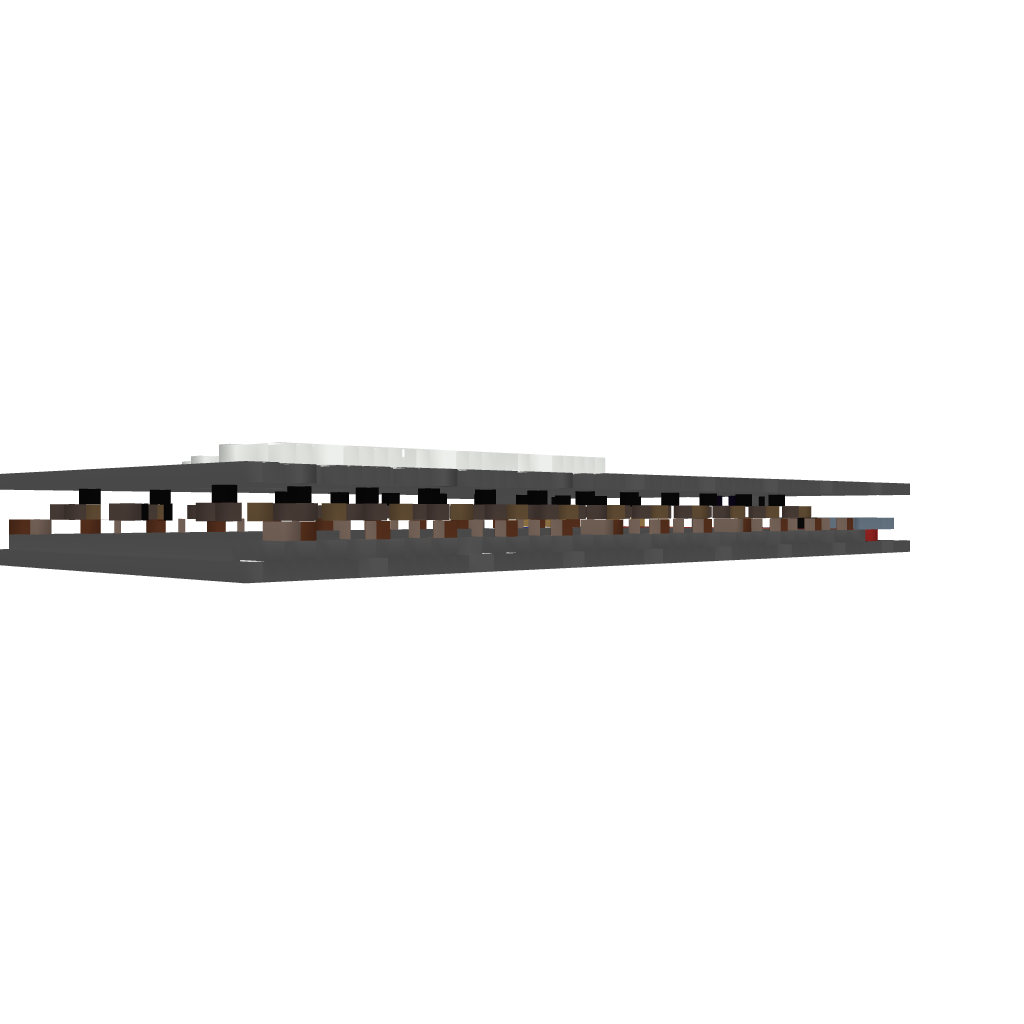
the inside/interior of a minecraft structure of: Big jail 24 cells